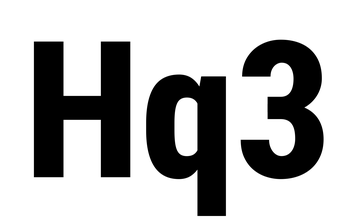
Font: Roboto_Condensed_ExtraBold